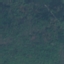
Land use / land cover: Forest